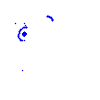
Particle: pion